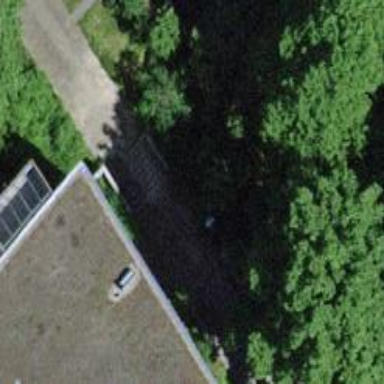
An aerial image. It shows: Road with steps.